Question: EDIT: The script is triggered and performing correctly when the window is being resized. Thanks a lot S'r Georgi Demirev!
---
I've been pondering over a problem for a long while and I just can't seem to get a grip on it. On a photography portfolio site I use iDangero.us Swiper for a slideshow and JQuery Isotope for a thumbnail gallery.
Now, it works fine on Firefox and Chrome on Linux and Windows 7 alike.
However, on IE, Safari and Opera the grid items are showing in a vertical line, rather than a grid.
In order to locate the error I stripped the code from everything until I found out that Isotope stops this behaviour when I remove the Swiper part of the code.
The parent divs show to have 0 px height. Changing these to a fixed height (e.g. 1000px or 100%) doesn't change anything.
- Here's the original site: <URL>
EDIT: Here's an implementation of S'r Georgi Demirev's suggestion:
- <URL>
It works now, however the margin-right after the grid items are gone and return only after window resize. However one step further now.
I'm very grateful for any suggestion, I'm quite clueless about this one...

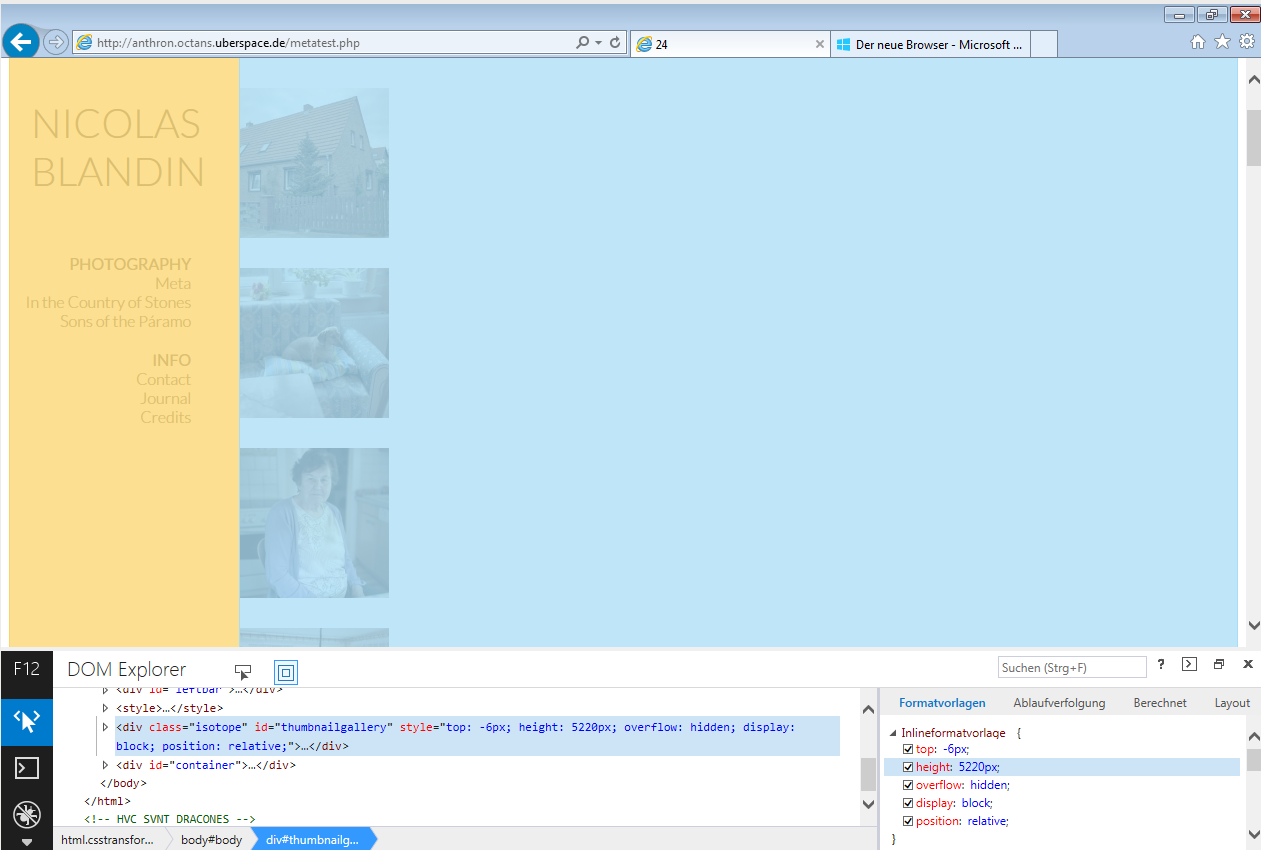
Answer: I had a similar problem recently and the fact that images are stacked one under another probably means that the script is not loading. However, if you resize the browser window a little bit, the script is triggered and images are places the way they should.
Wrap this code
'''
imagesLoaded( '#thumbnailgallery', function(){
var $container = $('#thumbnailgallery');
$container.isotope({
itemSelector: '.element',
layoutMode: 'masonry',
masonryHorizontal: {
columnWidth: 240,
rowHeight: 240,
gutterwidth: 50},
});
});
'''
in (document).ready function like this:
'''
$(document).ready(function () {
imagesLoaded( '#thumbnailgallery', function(){
var $container = $('#thumbnailgallery');
$container.isotope({
itemSelector: '.element',
layoutMode: 'masonry',
masonryHorizontal: {
columnWidth: 240,
rowHeight: 240,
gutterwidth: 50},
});
});
});
'''